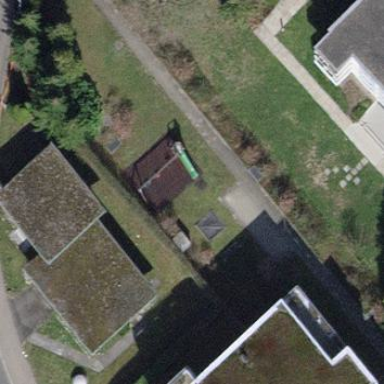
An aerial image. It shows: Flat-roofed service building.